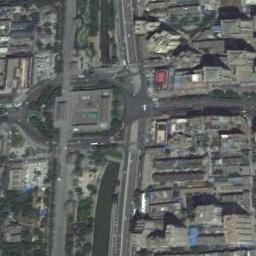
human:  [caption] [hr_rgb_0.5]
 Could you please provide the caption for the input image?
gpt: The roundabout is next to buildings and trees .

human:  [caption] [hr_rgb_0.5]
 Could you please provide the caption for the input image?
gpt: There are many buildings of different shapes and sizes next to the roundabout .

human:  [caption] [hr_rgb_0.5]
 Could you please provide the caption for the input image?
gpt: The roundabout with some exits and entrances is in the commercial area .

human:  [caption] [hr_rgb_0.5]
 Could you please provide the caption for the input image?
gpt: There are many bifurcation roads with many moving and waiting vehicles, And many neatly arranged tall buildings and some trees around the roundabout .

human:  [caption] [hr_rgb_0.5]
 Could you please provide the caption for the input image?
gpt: There are many buildings around the roundabout .